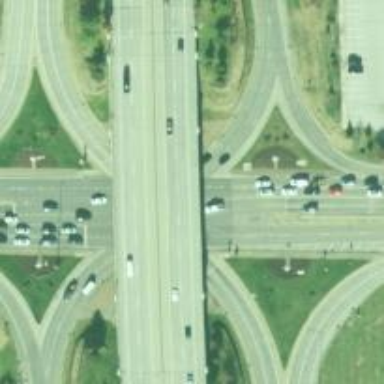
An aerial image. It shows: Trunk link highway.